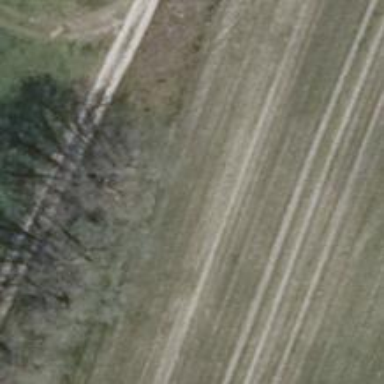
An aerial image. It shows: Row of deciduous broadleaved trees.